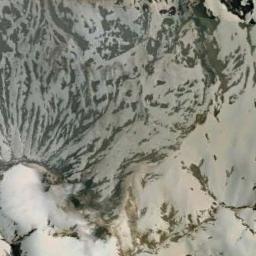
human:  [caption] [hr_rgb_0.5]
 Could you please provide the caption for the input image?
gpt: The snow berg is consist of bare land and white snow .

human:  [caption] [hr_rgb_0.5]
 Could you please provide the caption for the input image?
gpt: A snow-covered mountain covered in large areas .

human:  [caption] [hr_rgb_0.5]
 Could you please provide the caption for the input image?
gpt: The snowberg is covered with snow and ice .

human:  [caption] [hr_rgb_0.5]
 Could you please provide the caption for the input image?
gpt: There are many plants on the snowberg .

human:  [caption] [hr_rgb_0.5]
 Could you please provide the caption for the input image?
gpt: There are full of snow on the snowberg .